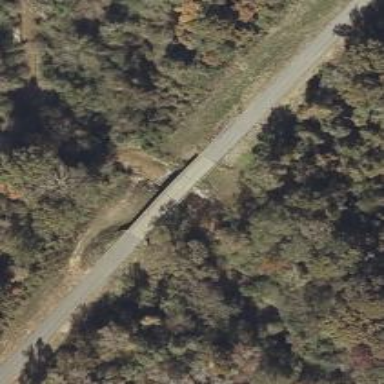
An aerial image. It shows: Covered tunnel.